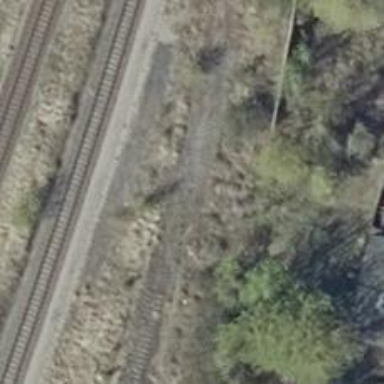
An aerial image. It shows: Railway switch.